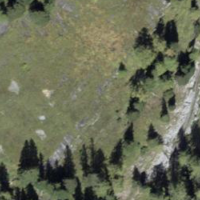
EUNIS habitat code: 23
Species observed at this site:
Allium victorialis